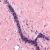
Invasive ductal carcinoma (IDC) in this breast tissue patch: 0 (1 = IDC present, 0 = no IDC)